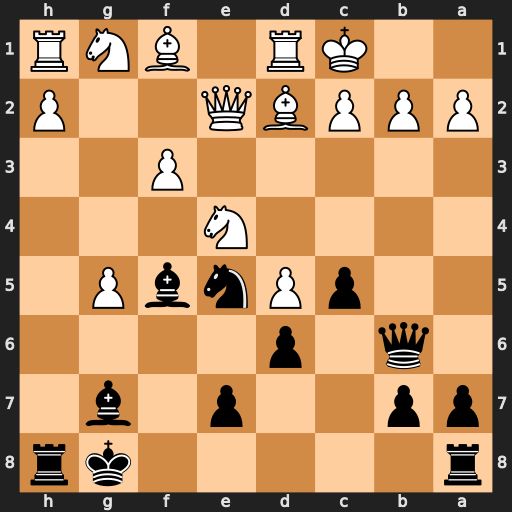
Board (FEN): r5kr/pp2p1b1/1q1p4/2pPnbP1/4N3/5P2/PPPBQ2P/2KR1BNR
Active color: b
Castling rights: -
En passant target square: -
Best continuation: Nd3+ Kb1 Qxb2#